Field crop: tomato
Growth stage: 1
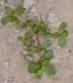
Species: portulaca